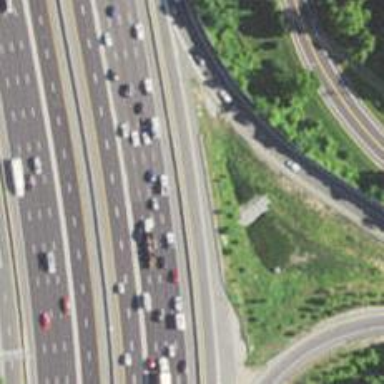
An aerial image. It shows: Asphalt motorway link.